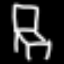
Label: chair